Question: I'm pretty sure that i clicked shift+ctrl+backspace on the same time (by a mistake), and then i got these arrows in Visual Studio 2012.

So now i dont know how to remove it. I hope someone can help me with this.
Thank you.
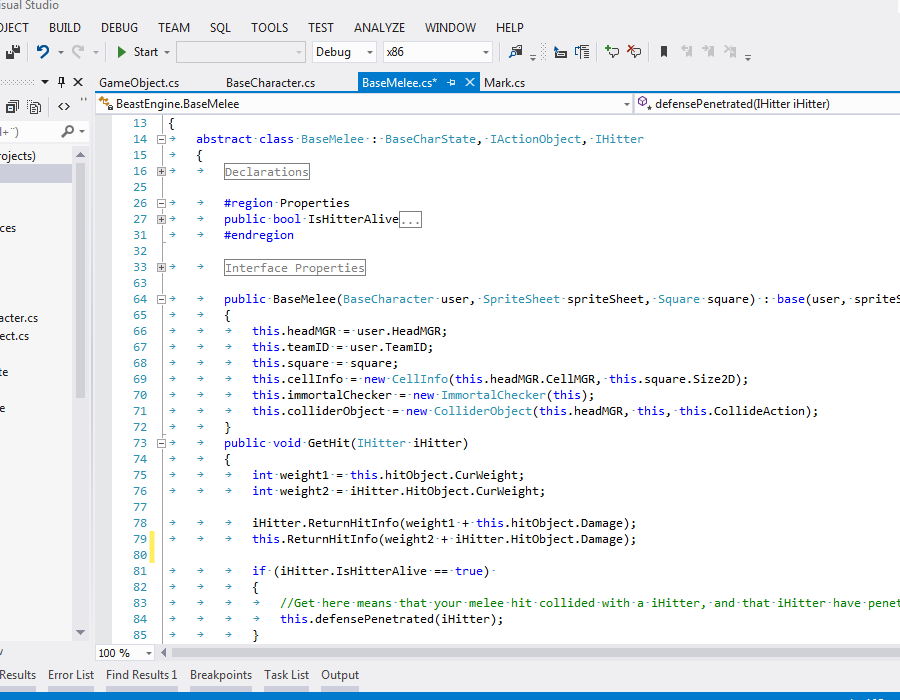
Answer: From the menu, Edit | Advanced, and then uncheck the view whitespace option. The keyboard shortcut is Ctrl+R, Ctrl+W.